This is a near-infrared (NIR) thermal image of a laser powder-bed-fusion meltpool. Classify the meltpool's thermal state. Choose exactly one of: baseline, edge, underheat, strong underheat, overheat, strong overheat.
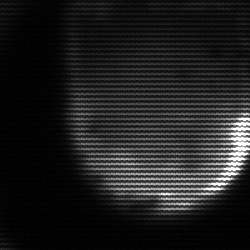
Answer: edge